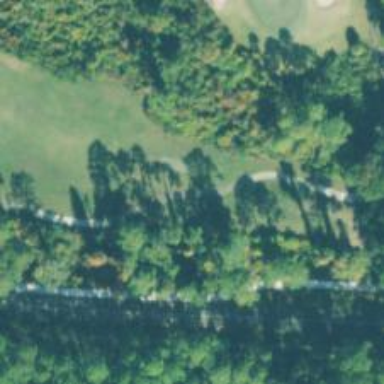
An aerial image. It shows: Service road used as golf cart path.